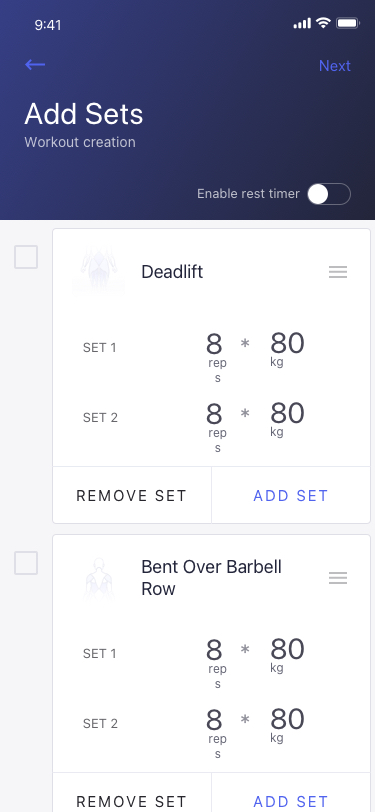
Text in this UI design:
Enable rest timer
Workout creation